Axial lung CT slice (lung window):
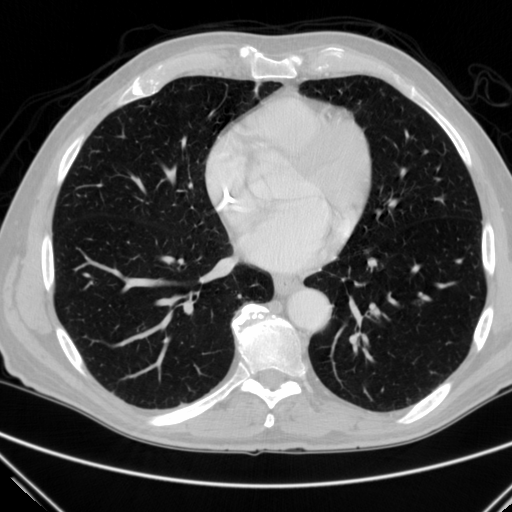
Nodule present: no